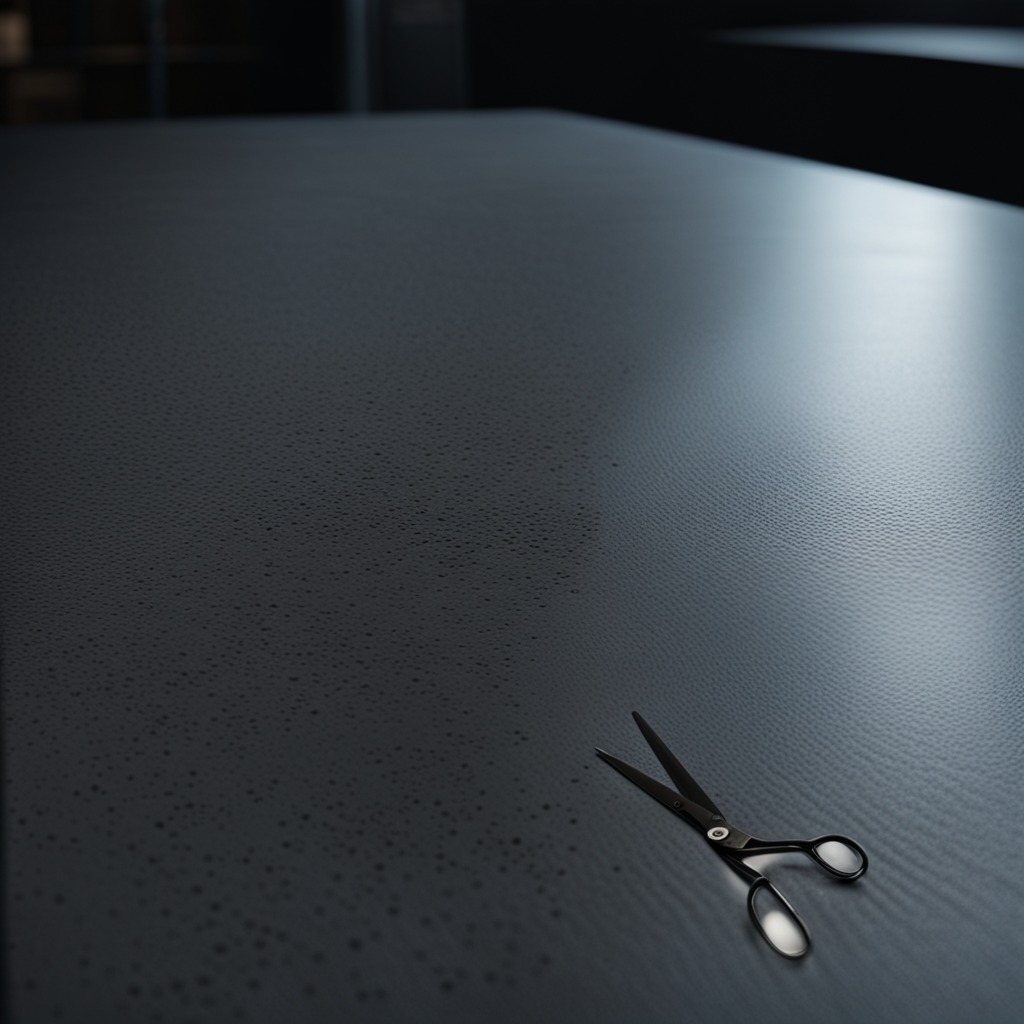
A scissor is lying on the granite table.